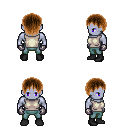
a pixel art fantasy rpg character, male body template, dark elf, purple skin, white sleeveless shirt, teal pants, brown plain hairstyle, metal gloves, black shoes, four views (front, back, left, right), 2x2 character sprite sheet, small pixel art, hard edges, no anti-aliasing